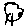
Label: tree